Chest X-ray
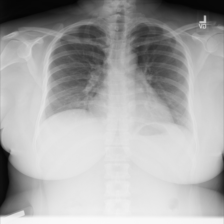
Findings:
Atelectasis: negative
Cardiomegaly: negative
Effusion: negative
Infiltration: negative
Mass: negative
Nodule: negative
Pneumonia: negative
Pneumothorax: negative
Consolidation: negative
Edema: negative
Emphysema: negative
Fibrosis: negative
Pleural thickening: negative
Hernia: negative